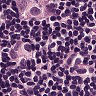
Metastatic tissue present: yes